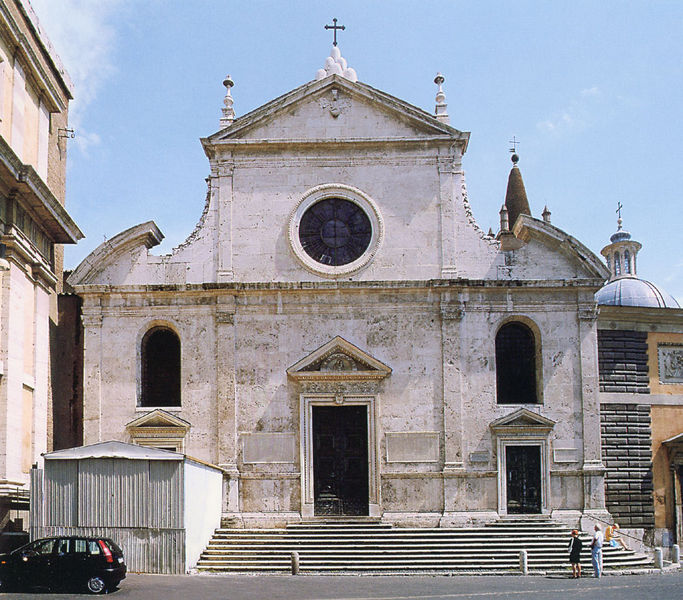
Titel: Santa Maria del Popolo (Fassade)
Künstler: Andrea "?" Bregno
Standort: Roma
Institution: Santa Maria del Popolo
Schlagwörter: blau, himmel, mann, schatten, wolken, dreieck, menschen, fenster, frau, pfeiler, schwarz, strasse, symbol, tür, dach, gebäude, weg, leute, architektur, barock, stein, kirche, sonne, drei, paar, renaissance, rund, turm, schiffe, ansicht, bogen, fassade, italien, passanten, dächer, giebel, mauer, türe, weis, platz, pilaster, auto, kuppel, treppe, treppen, stuck, aufgang, geländer, stufen, podest, tor, betrachter, pfosten, foto, fotografie, photographie, bögen, eingang, kreuz, religion, türmchen, türme, rundfenster, architrav, rom, photo, dreiecksgiebel, portal, sims, gesims, rundfesnter, sandstein, rosette, kapelle, tempel, basis, mediterran, postament, vorlagen, klassik, symbole, basilika, gebälk, treppenpodest, poller, rundbogenfenster, oculus, okulus, treppenaufgang, il gesu, okulum, wellblech, garage, himml, agostino, turisten, s. agostino, sprenngiebel, spraße, skirche, sixtinisch, aute